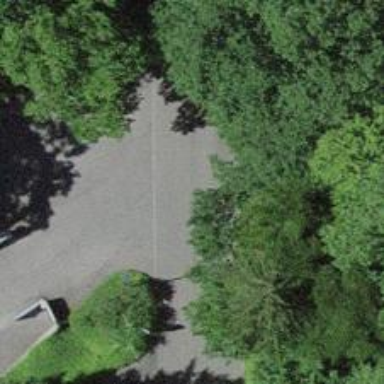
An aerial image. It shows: Set of steps on the road.